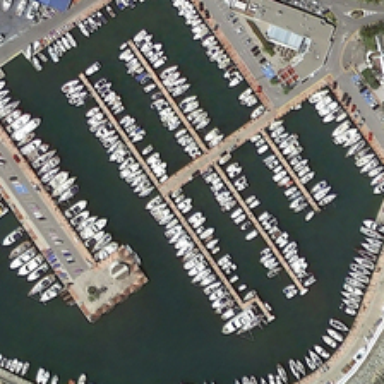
The large pier was full of white ships .